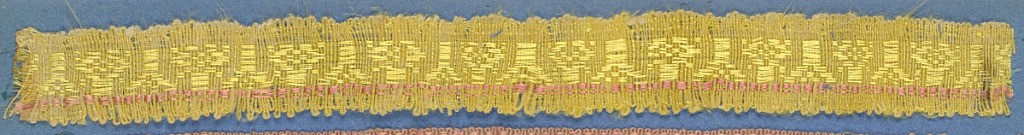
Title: Trimming
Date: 18th century
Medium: silk Technique: woven
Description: Pink and yellow trimming fragment with a central band of alternating flower and line motifs. One red border and one yellow border; picot edges.